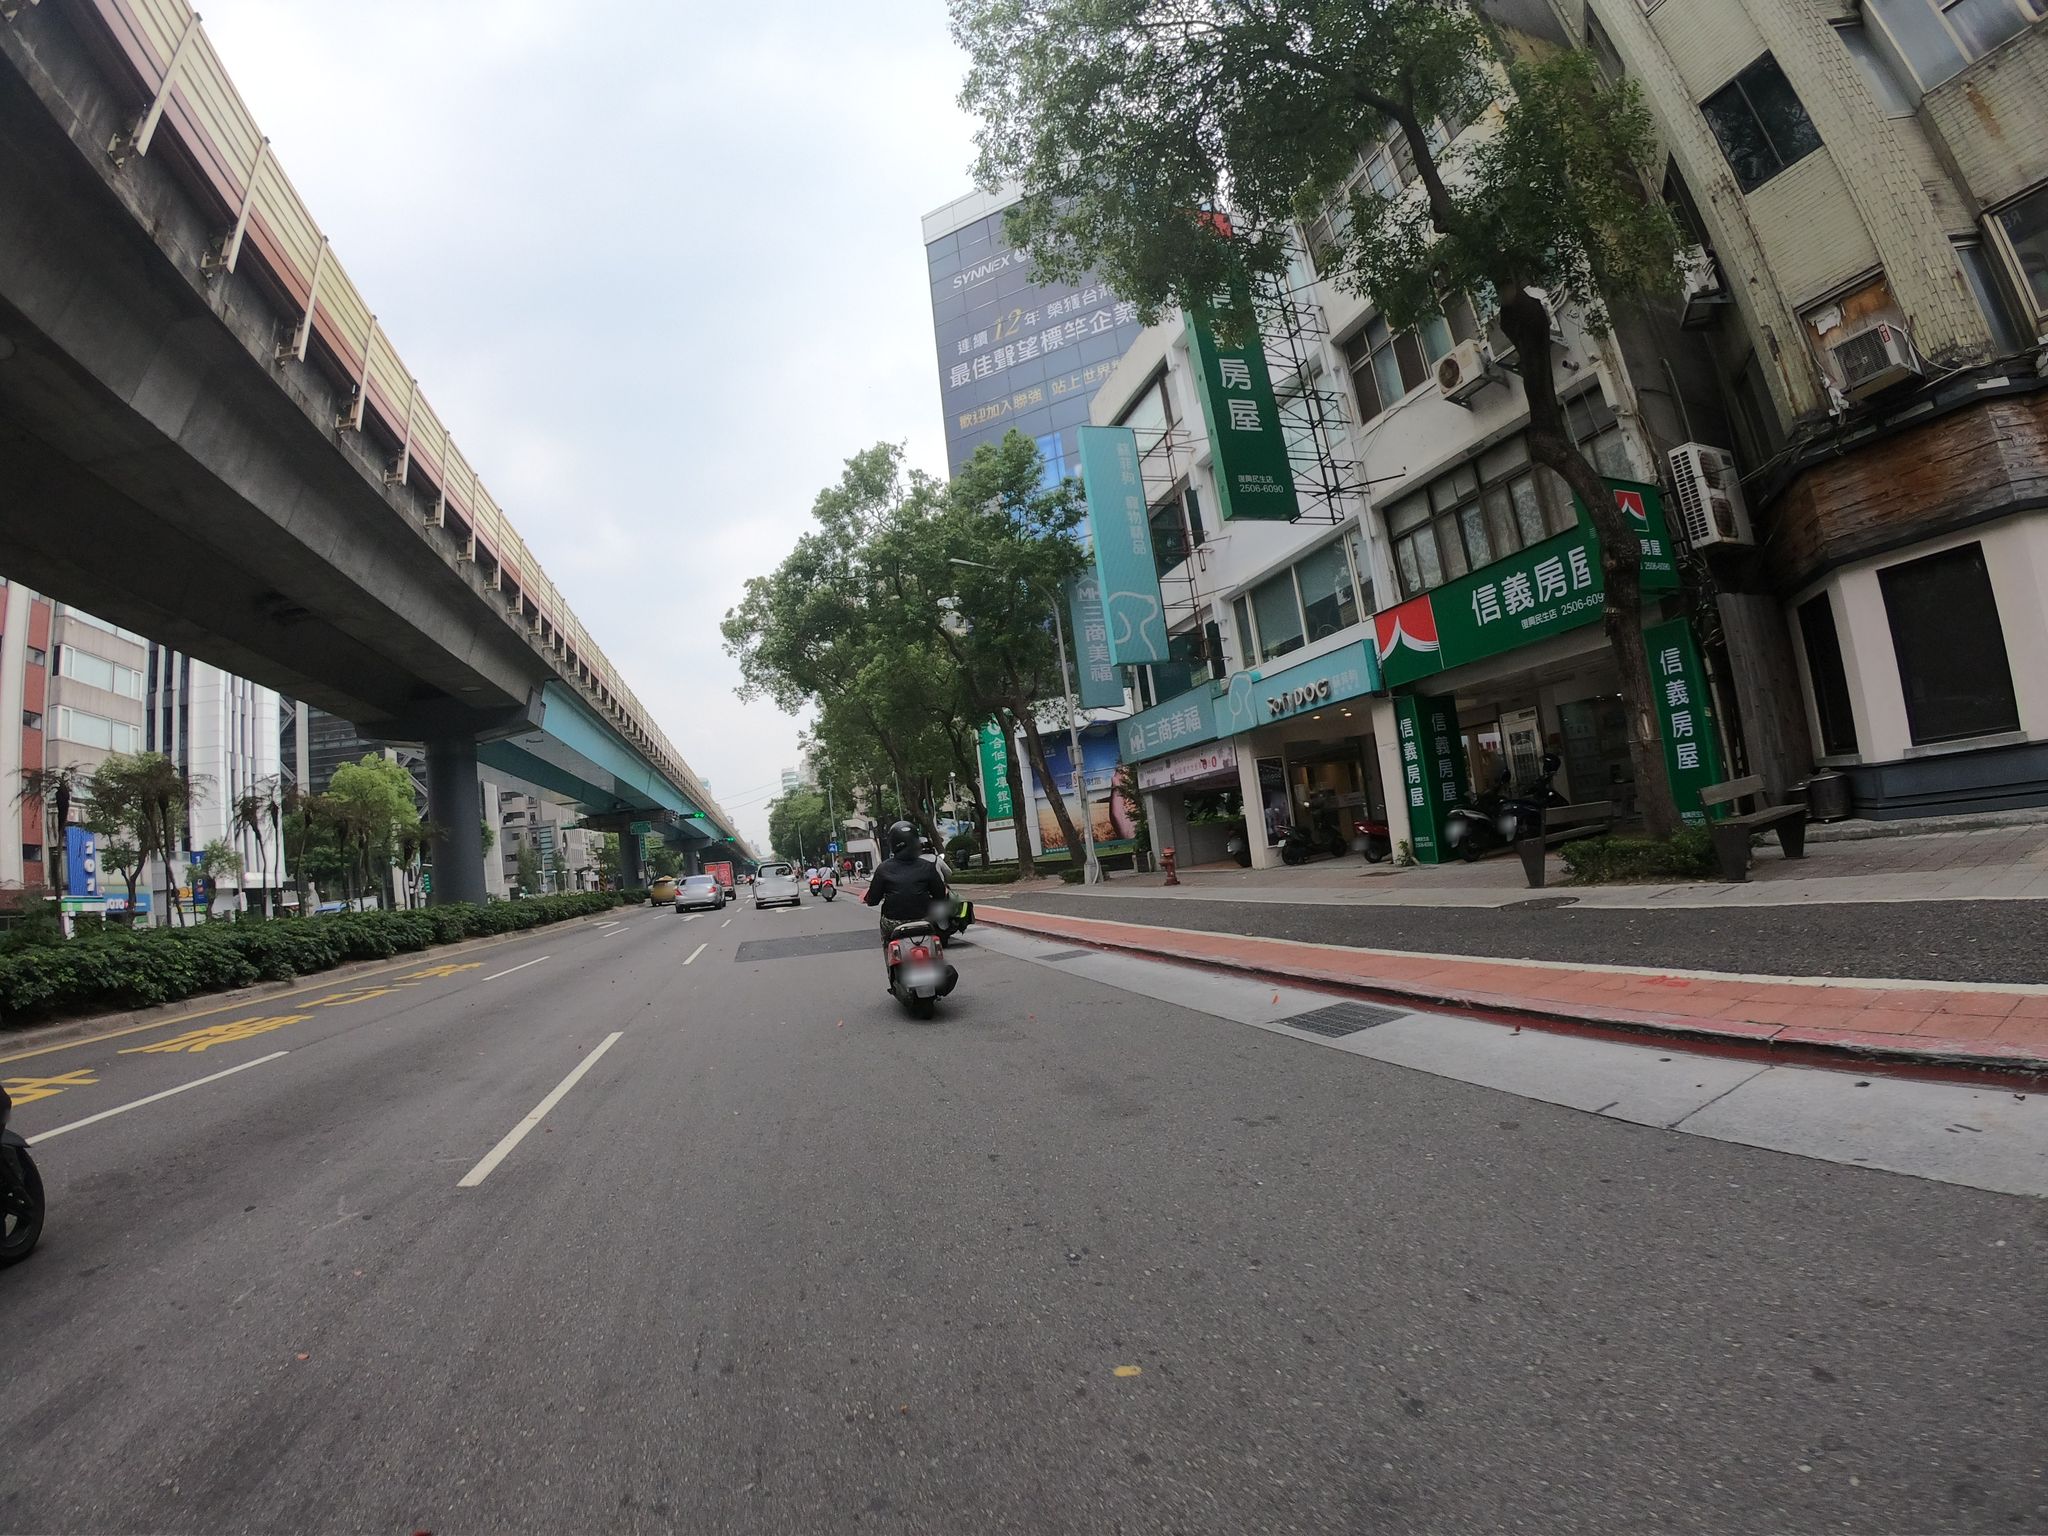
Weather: cloudy
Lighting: day
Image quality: good
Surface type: driving surface
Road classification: secondary
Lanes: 4
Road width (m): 2.0
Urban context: urban centre
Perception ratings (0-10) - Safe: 7.71, Lively: 7.09, Beautiful: 3.93, Boring: 3.42, Depressing: 2.92, Wealthy: 5.16